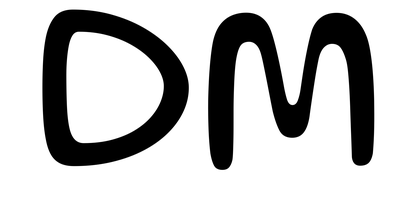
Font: Gluten_Light